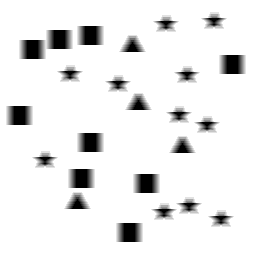
Squares: 9
Triangles: 4
Stars: 11
Total shapes: 24